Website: bh-photo
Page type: receipt
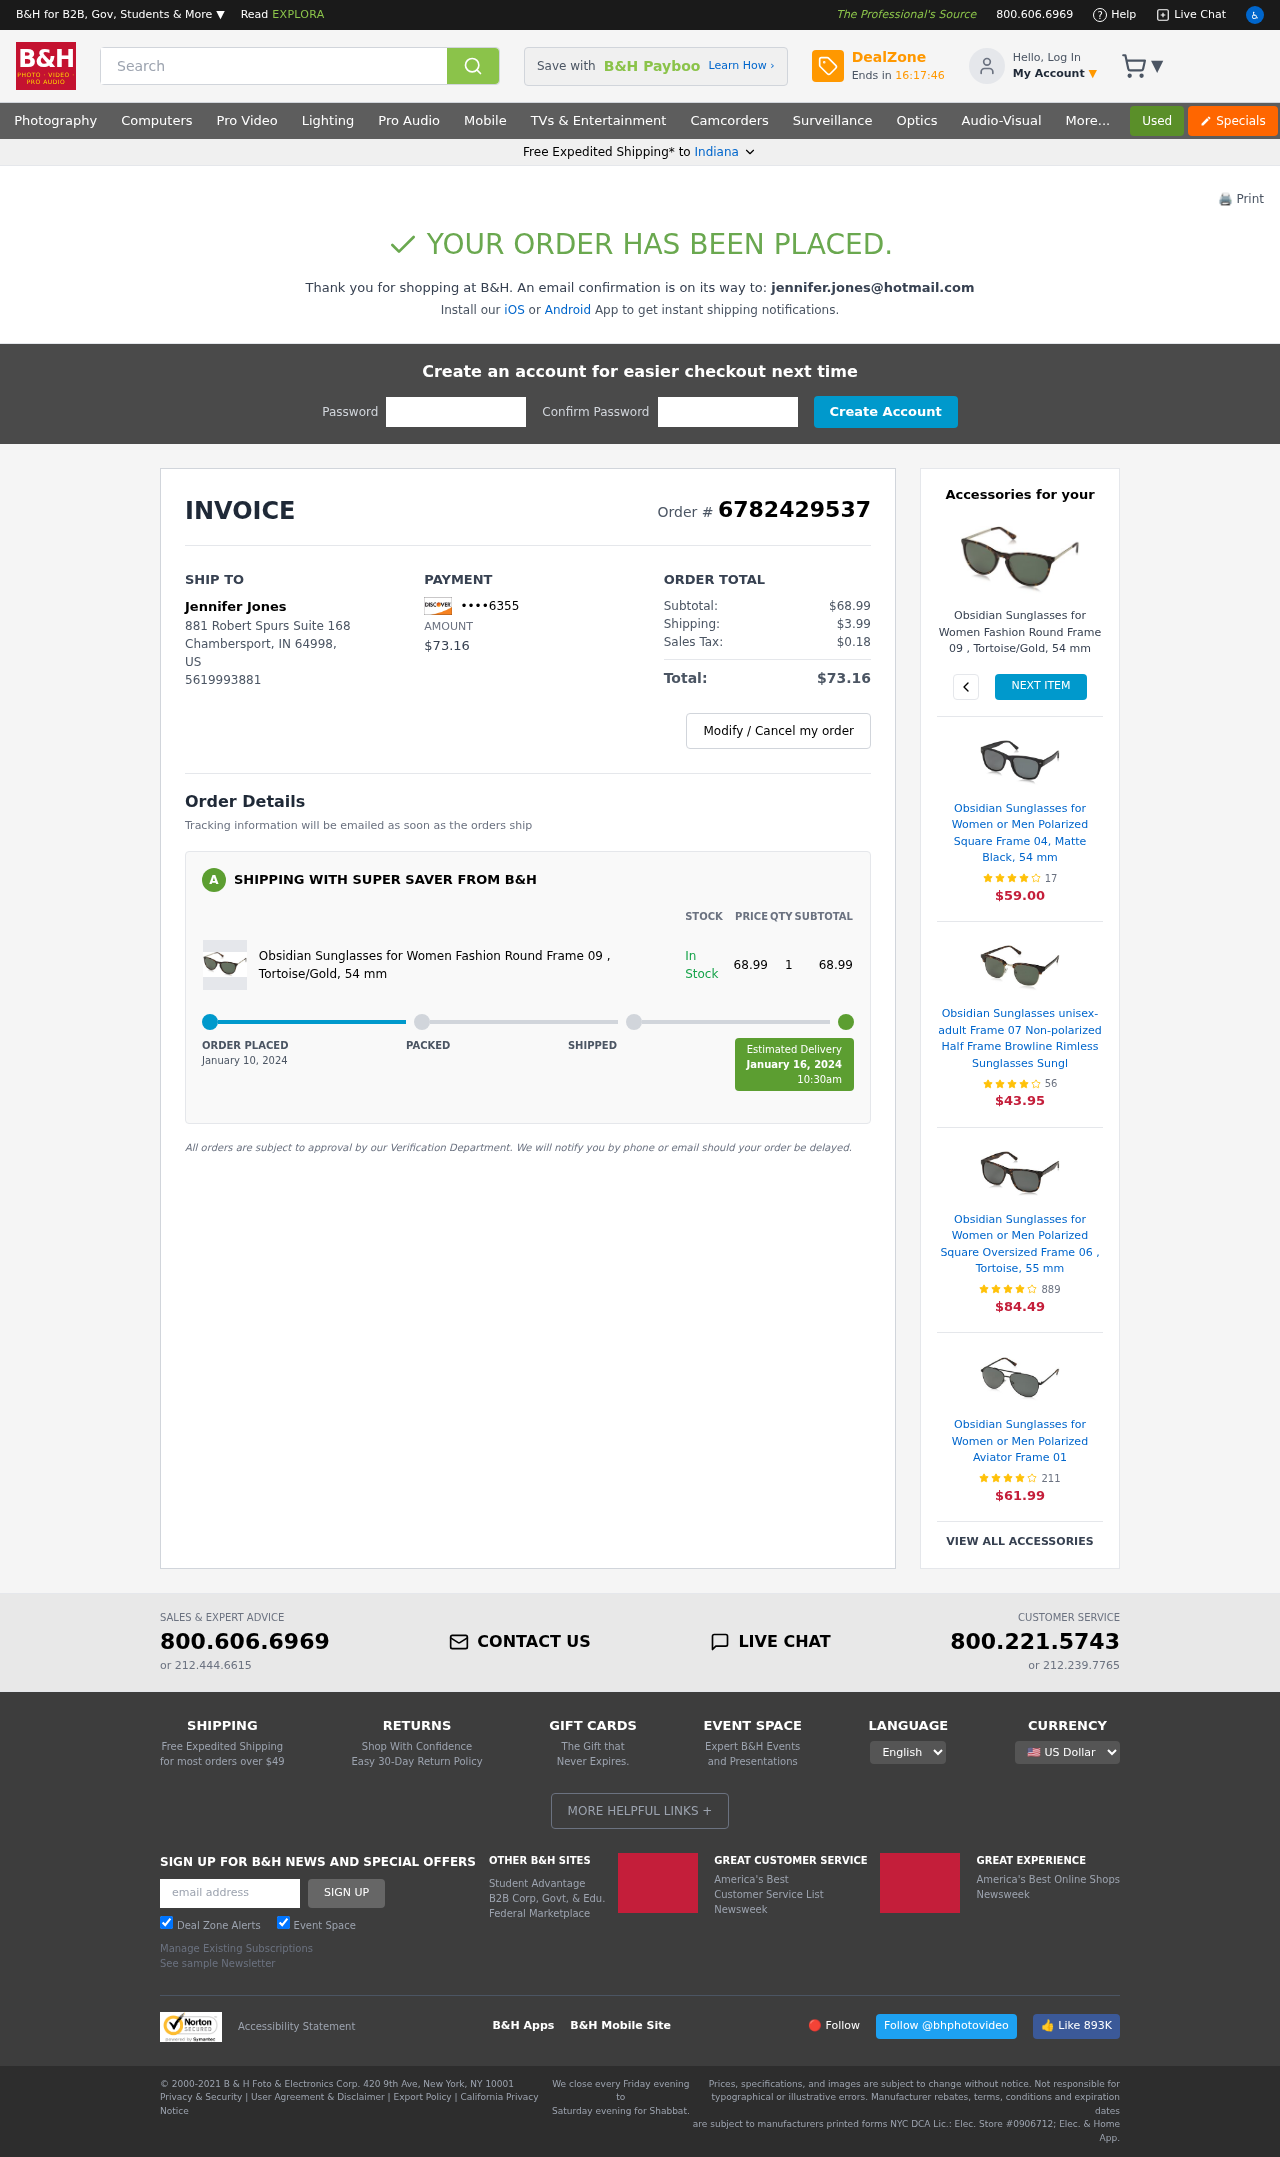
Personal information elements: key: PII_CARD_LAST4
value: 6355
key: PII_CITY
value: Chambersport
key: PII_EMAIL
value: jennifer.jones@hotmail.com
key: PII_FULLNAME
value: Jennifer Jones
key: PII_PHONE
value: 5619993881
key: PII_POSTCODE
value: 64998
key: PII_STATE
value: Indiana
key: PII_STATE_ABBR
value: IN
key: PII_STREET
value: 881 Robert Spurs Suite 168
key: PII_COUNTRY_CODE
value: US
Product elements: key: PRODUCT1_NAME
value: Obsidian Sunglasses for Women Fashion Round Frame 09 , Tortoise/Gold, 54 mm
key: PRODUCT1_PRICE
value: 68.99
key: PRODUCT1_QUANTITY
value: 1
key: PRODUCT1_NAME2
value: Obsidian Sunglasses for Women Fashion Round Frame 09 , Tortoise/Gold, 54 mm
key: PRODUCT2_NAME
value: Obsidian Sunglasses for Women or Men Polarized Square Frame 04, Matte Black, 54 mm
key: PRODUCT2_NUM_RATINGS
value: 17
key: PRODUCT2_PRICE
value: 59.00
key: PRODUCT3_NAME
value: Obsidian Sunglasses unisex-adult Frame 07 Non-polarized Half Frame Browline Rimless Sunglasses Sungl
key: PRODUCT3_NUM_RATINGS
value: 56
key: PRODUCT3_PRICE
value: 43.95
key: PRODUCT4_NAME
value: Obsidian Sunglasses for Women or Men Polarized Square Oversized Frame 06 , Tortoise, 55 mm
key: PRODUCT4_NUM_RATINGS
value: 889
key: PRODUCT4_PRICE
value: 84.49
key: PRODUCT5_NAME
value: Obsidian Sunglasses for Women or Men Polarized Aviator Frame 01
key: PRODUCT5_NUM_RATINGS
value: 211
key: PRODUCT5_PRICE
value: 61.99
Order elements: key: ORDER_ID
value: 6782429537
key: ORDER_TOTAL
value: $73.16
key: ORDER_SUBTOTAL
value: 68.99
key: ORDER_SUBTOTAL
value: $68.99
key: ORDER_SHIPPING_COST
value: $3.99
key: ORDER_TAX
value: $0.18
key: ORDER_DATE
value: January 10, 2024
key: ORDER_DELIVERY_DATE
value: January 16, 2024
Search elements: key: HEADER_SEARCH
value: Search